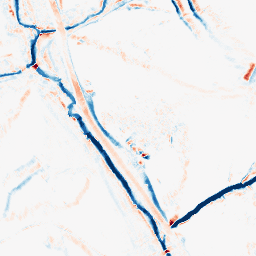
Category: morphological
Decomposition family: morphological_diamond
Decomposition parameters: operation: average
radius: 5
Upsampling method: bicubic_3x
Upsampling parameters: scale: 3
Upsampling scale: 3